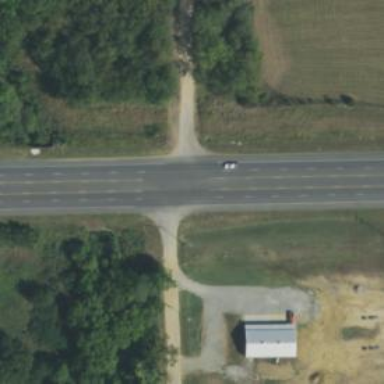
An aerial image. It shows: Road with stop sign.